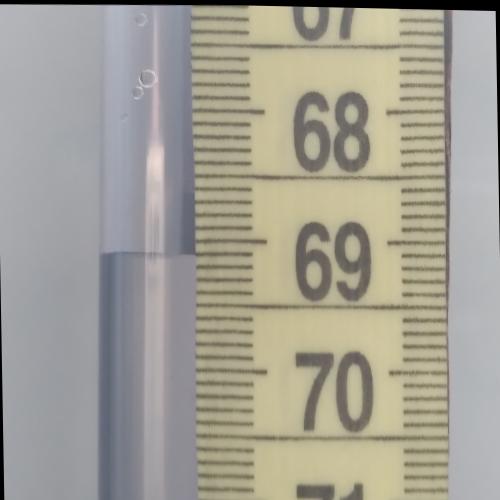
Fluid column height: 69.1 cm